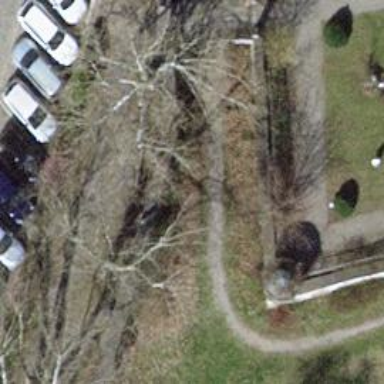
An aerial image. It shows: Brown bench in the vicinity.